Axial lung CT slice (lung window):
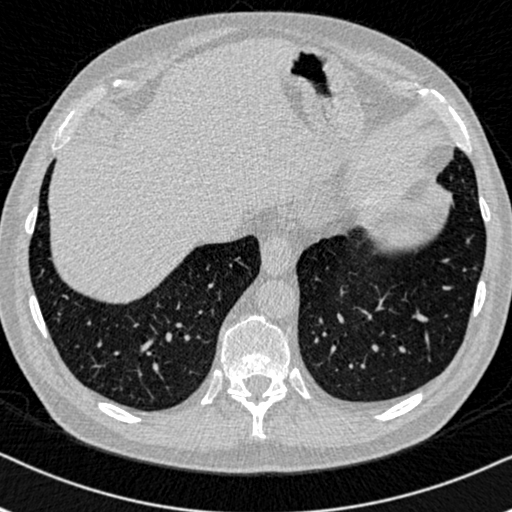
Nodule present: no